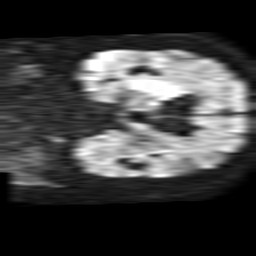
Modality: TRACE
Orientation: coronal
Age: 66
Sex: female
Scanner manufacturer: philips
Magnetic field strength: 1.5 T
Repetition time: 3.146 s
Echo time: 0.06922 s